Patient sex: F
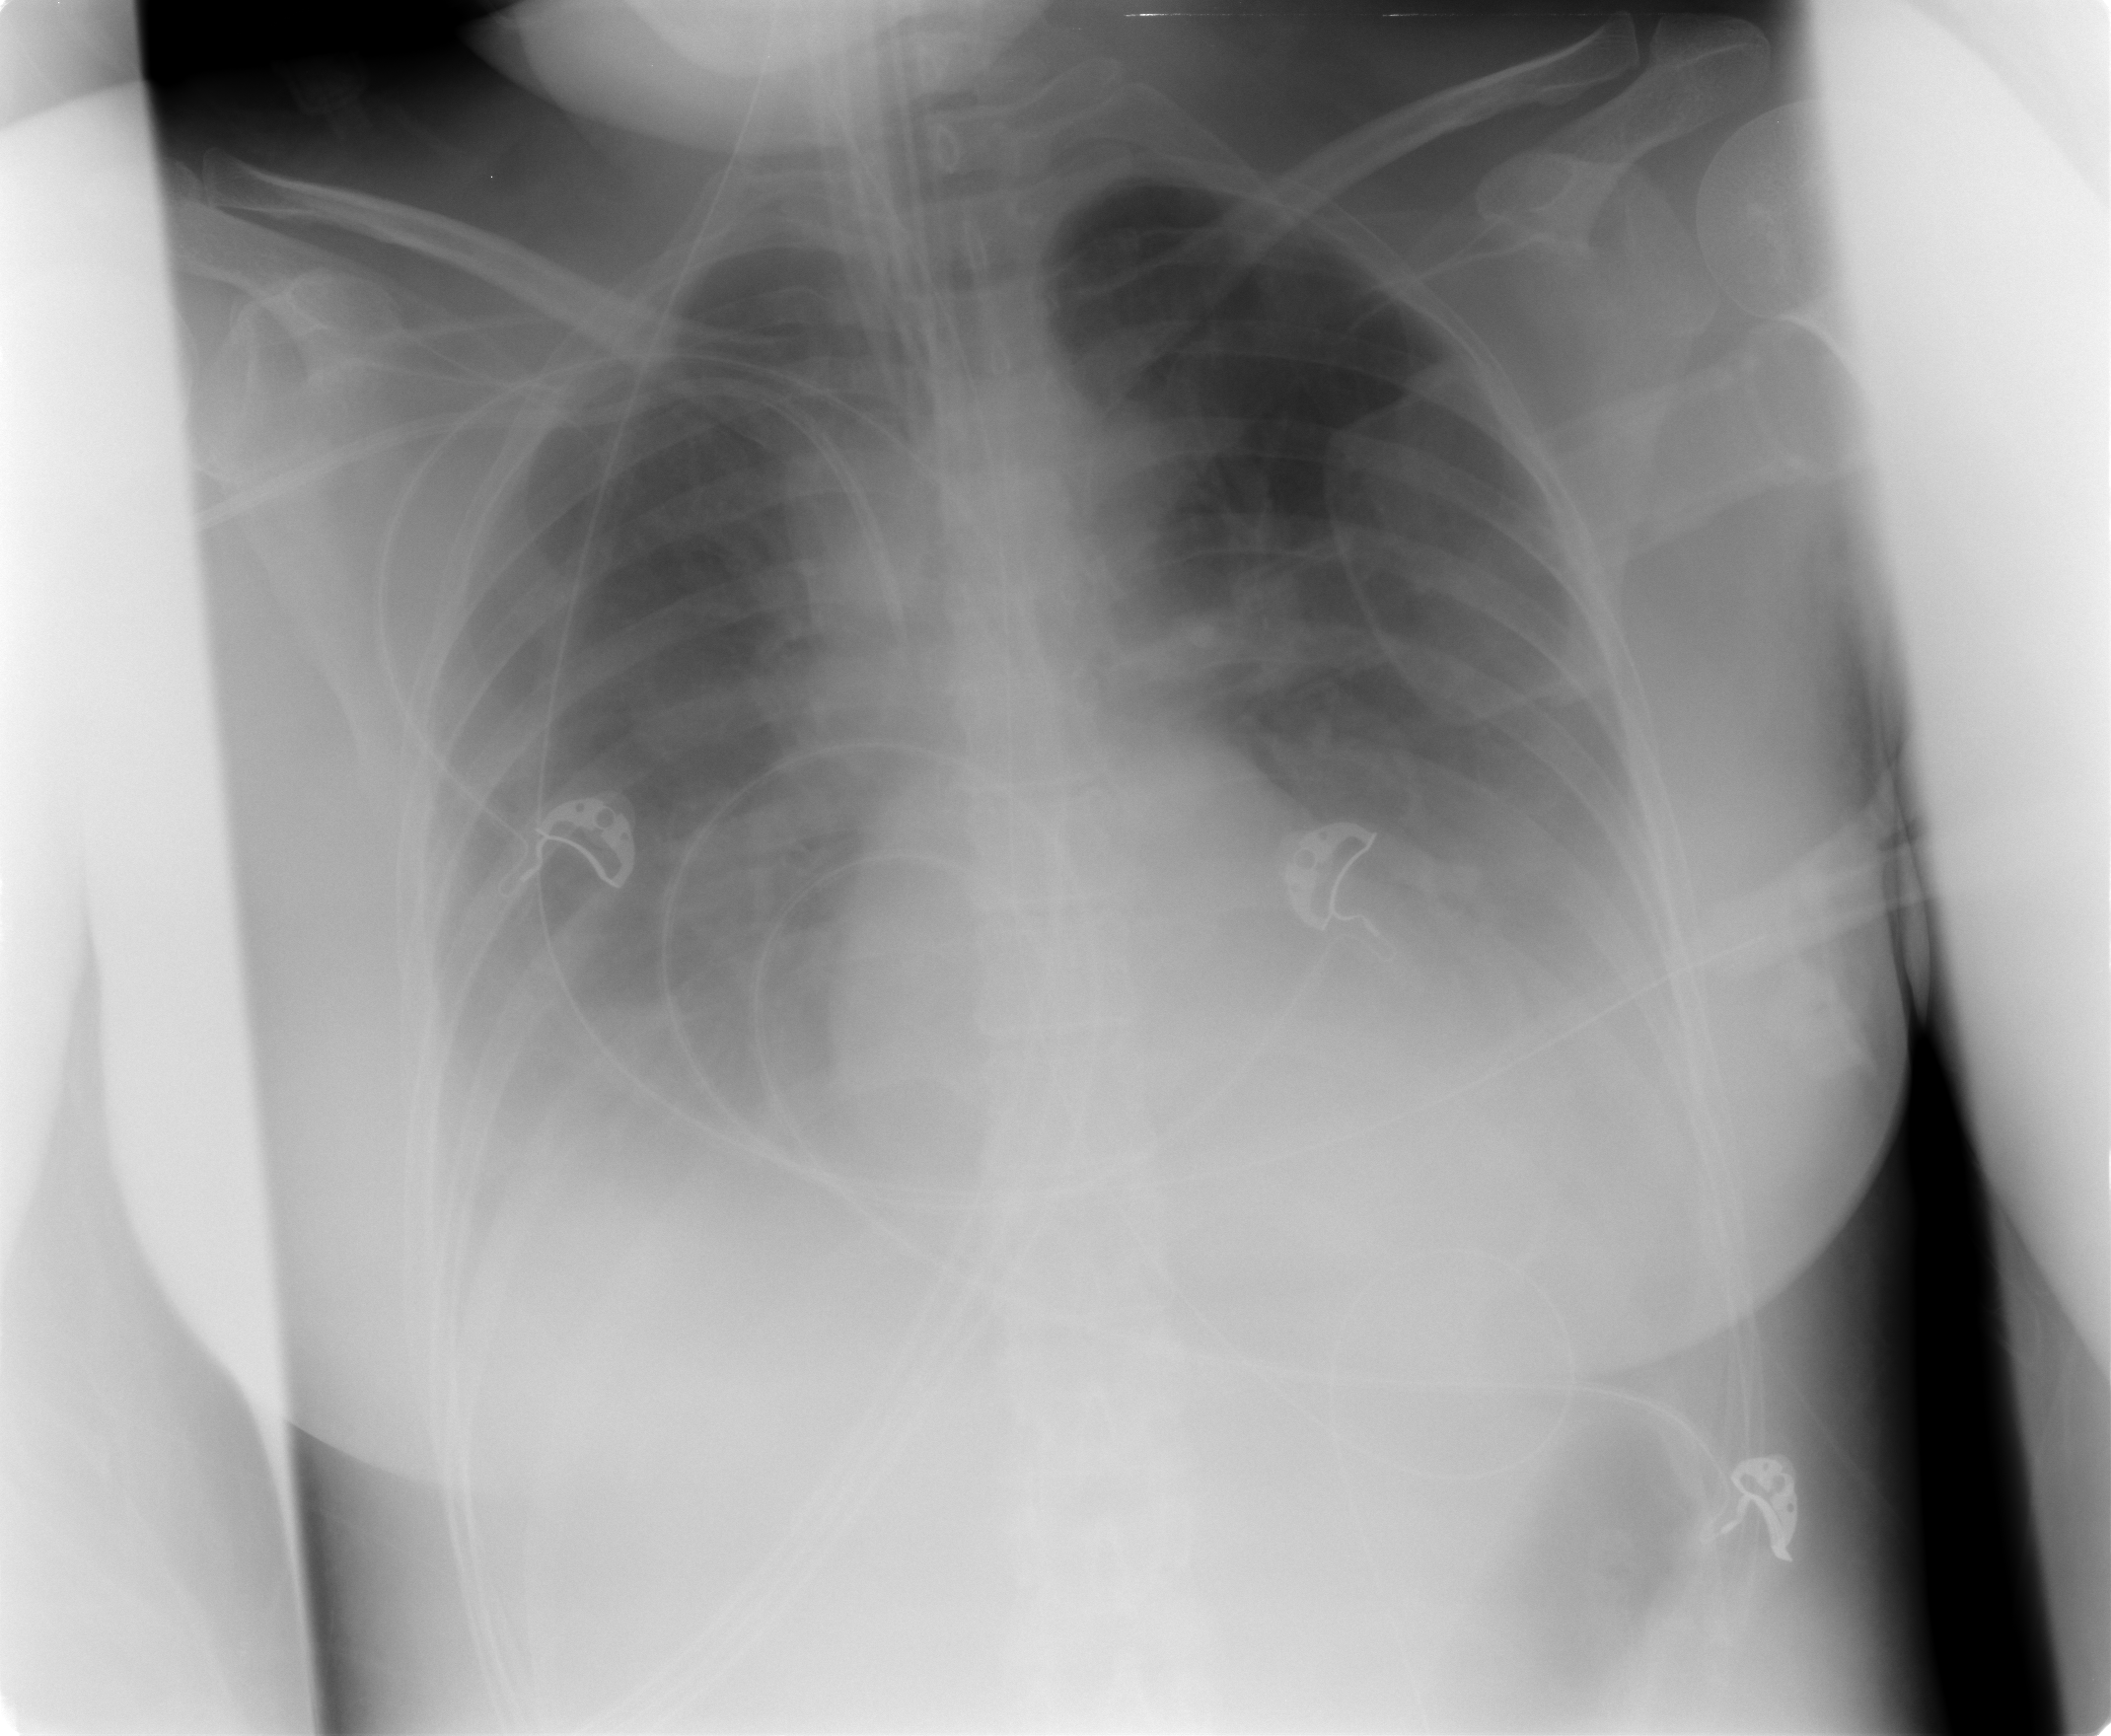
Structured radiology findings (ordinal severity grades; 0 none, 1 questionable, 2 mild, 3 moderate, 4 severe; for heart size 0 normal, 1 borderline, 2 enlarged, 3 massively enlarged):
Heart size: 0
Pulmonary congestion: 0
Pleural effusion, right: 2
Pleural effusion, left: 2
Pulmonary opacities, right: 0
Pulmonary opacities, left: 0
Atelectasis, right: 2
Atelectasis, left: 2